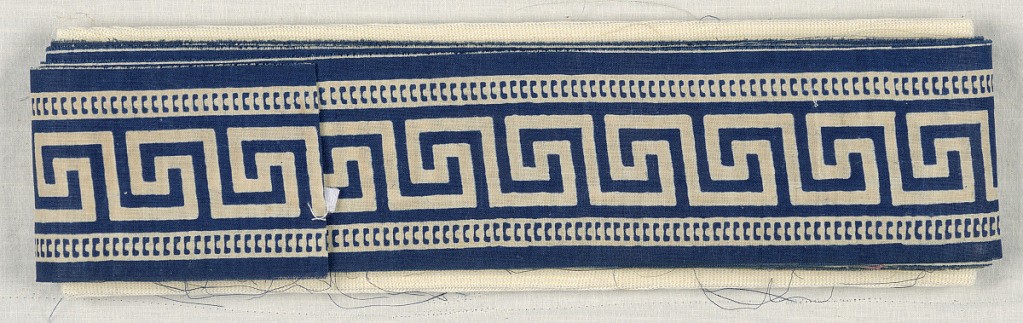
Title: Borders
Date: early 19th century
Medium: cotton Technique: block printed by resist method on plain weave
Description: A Greek key border design within guards. In white on blue.